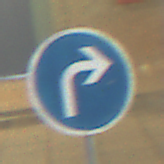
Verkehrszeichen: VorgeschriebeneFahrtrichtungRechts
Umgebung: Roofed, Special
Tageszeit: MorningAfternoon
Wetter: NotSpecified
Licht: Artificial
Jahreszeit: NotSpecified
Kontrast: MediumContrast